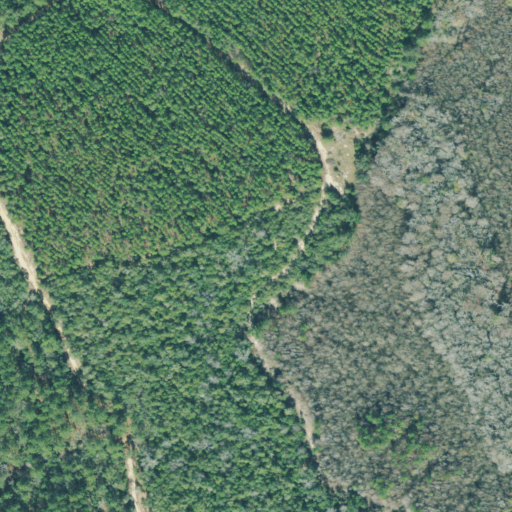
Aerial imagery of island in Georgia named Bug Island containing woody wetlands and evergreen forest